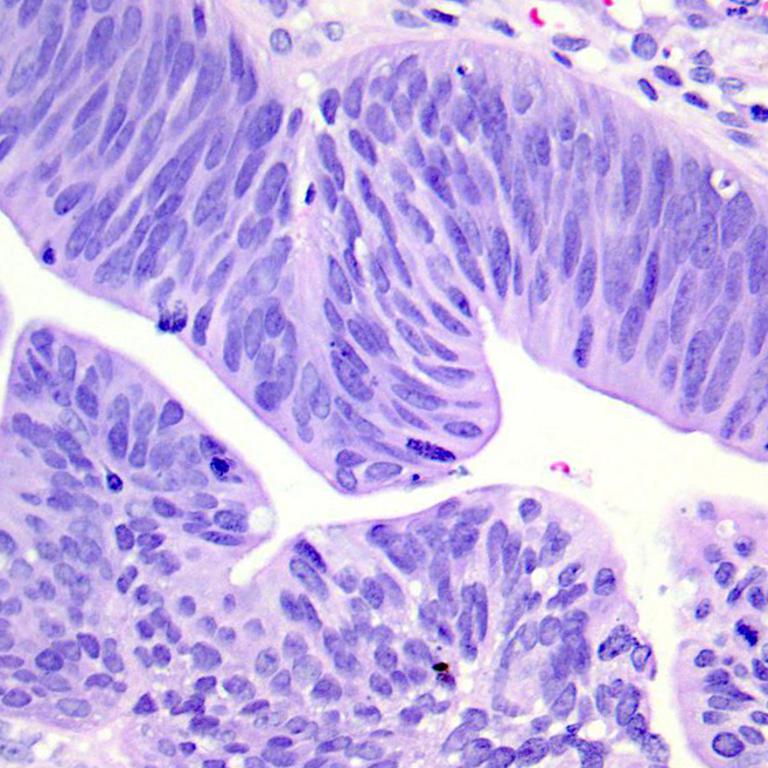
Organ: colon
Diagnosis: adenocarcinomas